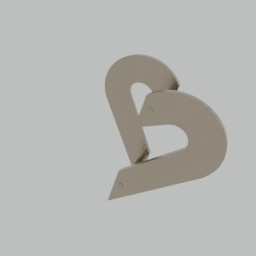
Label: mechanical